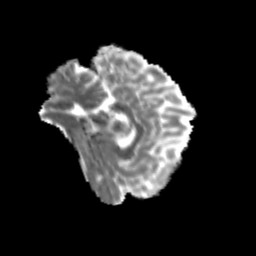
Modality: MD
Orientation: sagittal
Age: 25
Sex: female
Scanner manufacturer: siemens
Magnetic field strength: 3 T
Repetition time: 3.5 s
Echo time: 0.113 s